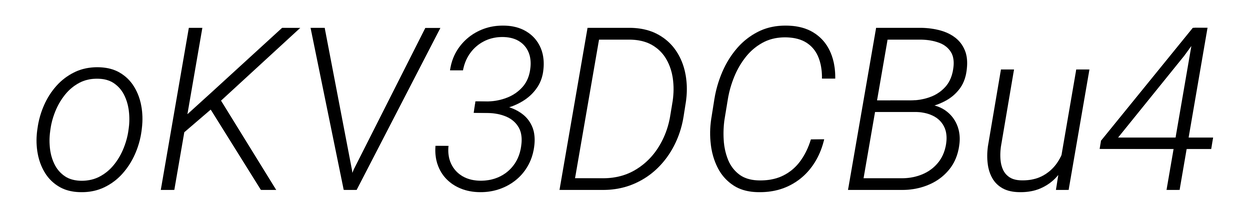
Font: Roboto-Italic_Light_Italic